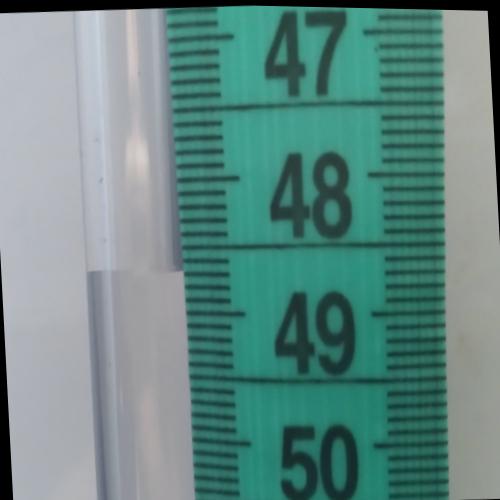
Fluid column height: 48.7 cm